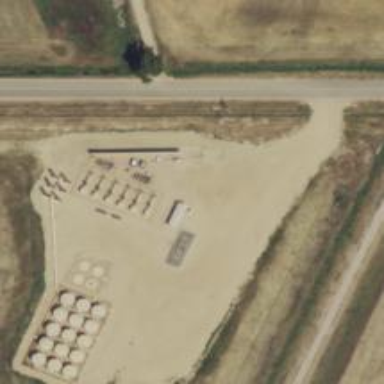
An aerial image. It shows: Industrial area dedicated to gas activities.